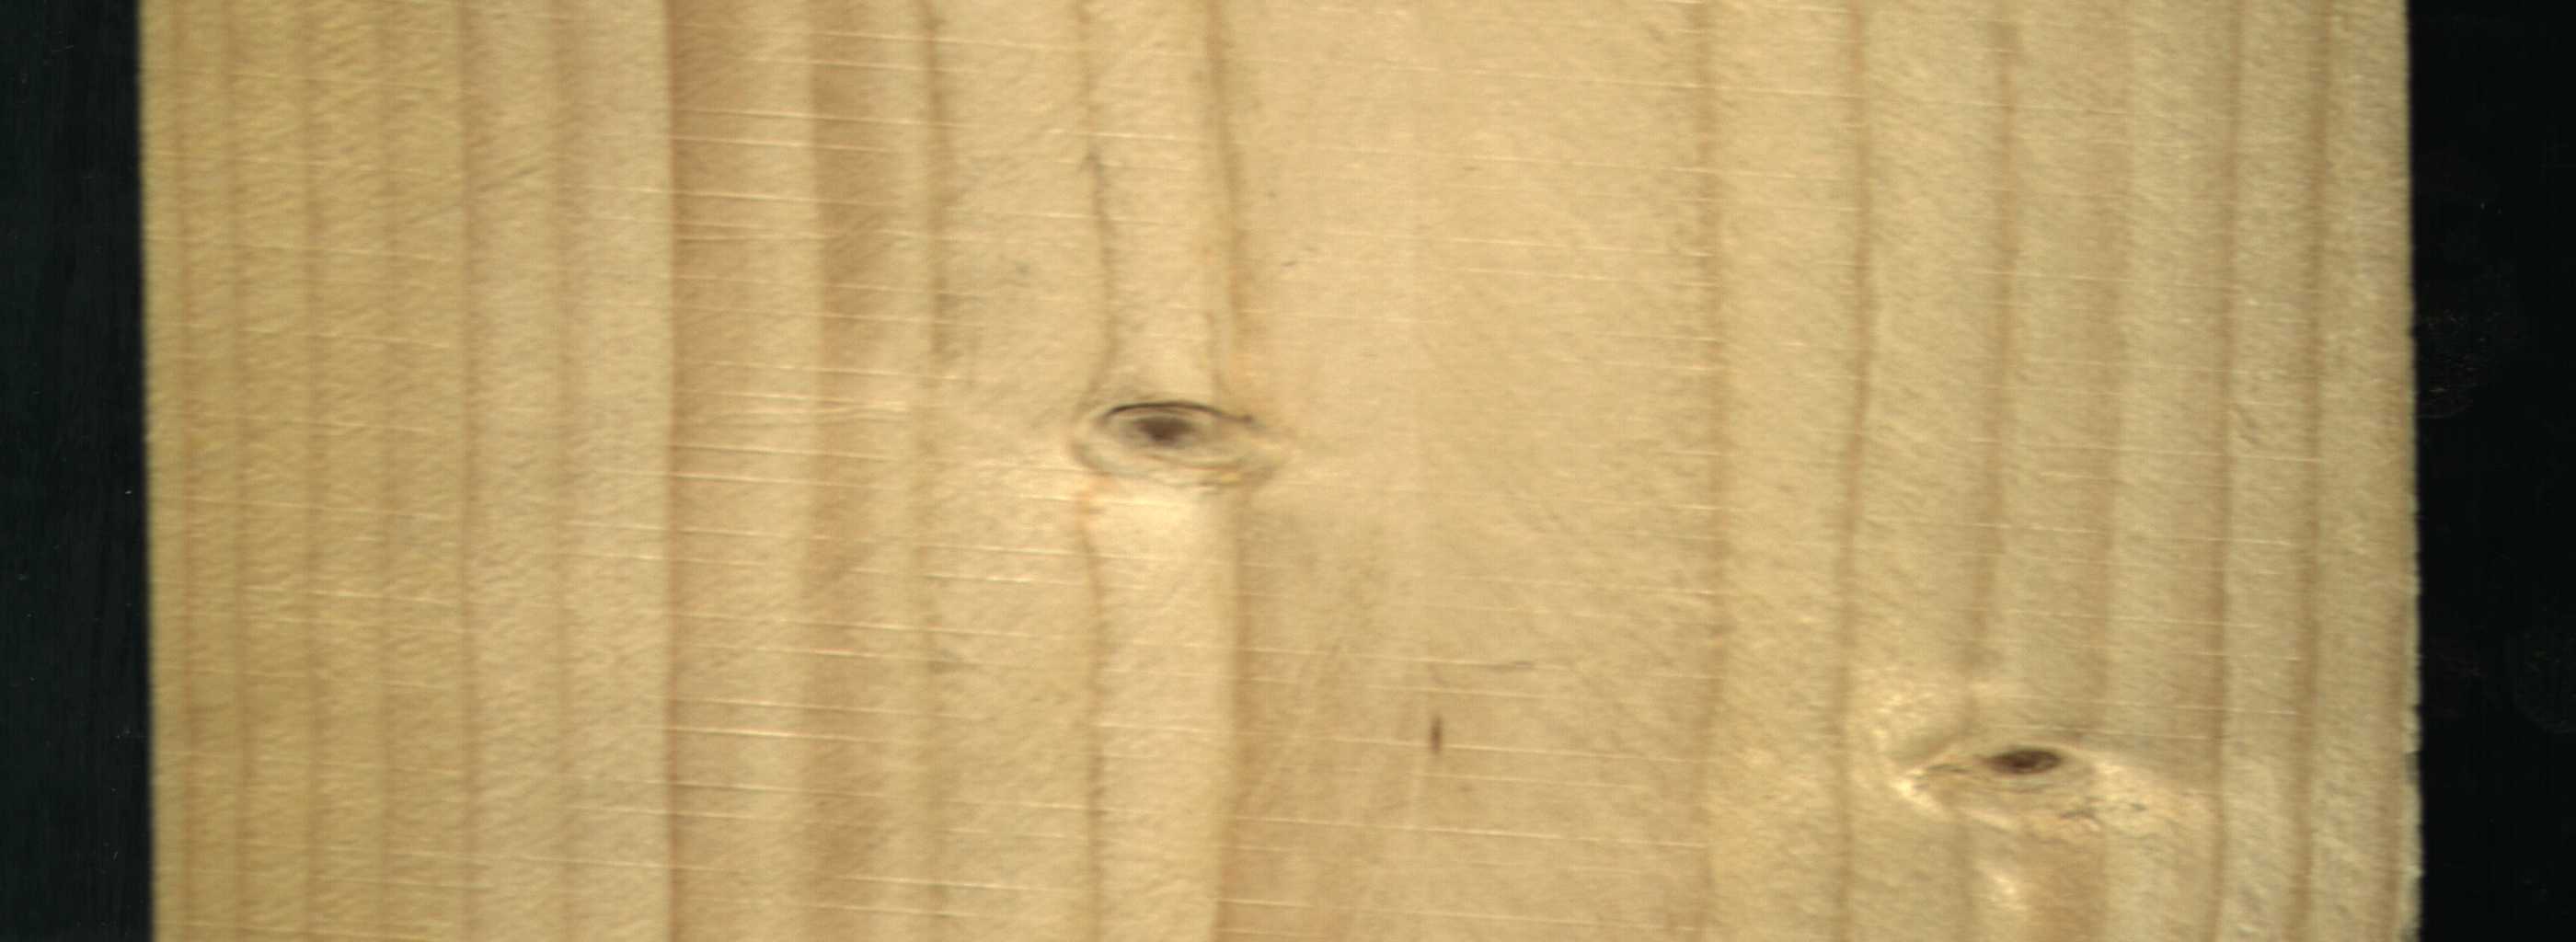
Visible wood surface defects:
Live_Knot
Live_Knot